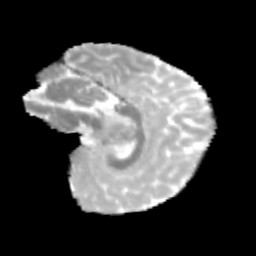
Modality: MD
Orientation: sagittal
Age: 10
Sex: female
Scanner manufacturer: siemens
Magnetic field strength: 3 T
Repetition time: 3.8 s
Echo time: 0.07 s